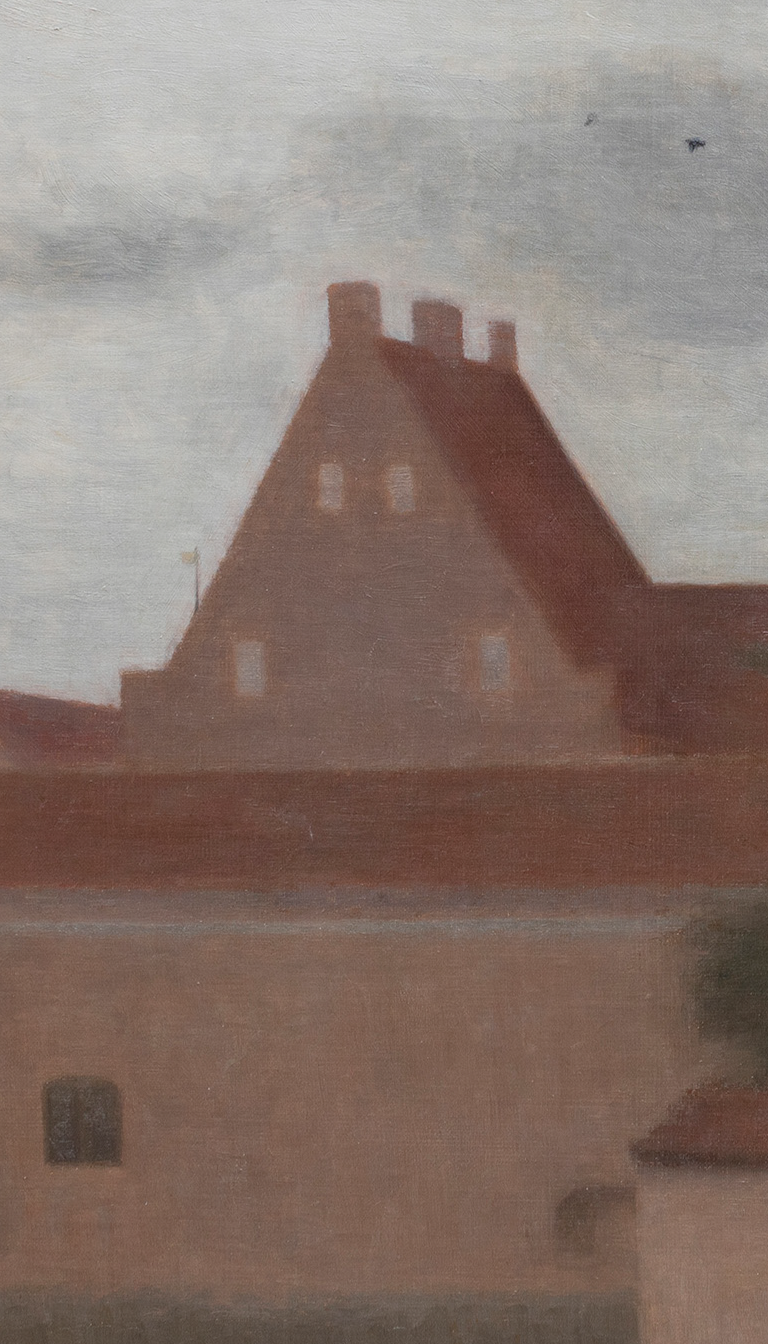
landscape painting, wide, overcast daylight, red gabled building with chimneys rising above low pale wall small dark trees grey overcast sky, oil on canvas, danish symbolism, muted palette